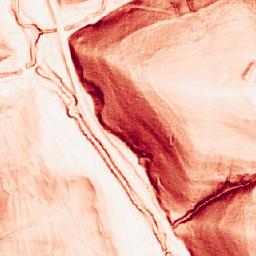
Category: morphological
Decomposition family: morphological_gradient
Decomposition parameters: size: 3
shape: square
Upsampling method: nearest
Upsampling parameters: scale: 4
Upsampling scale: 4